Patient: sex F, age 89
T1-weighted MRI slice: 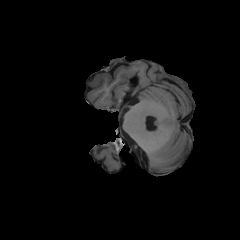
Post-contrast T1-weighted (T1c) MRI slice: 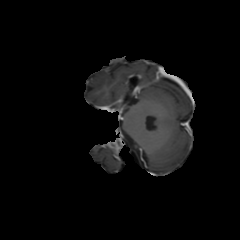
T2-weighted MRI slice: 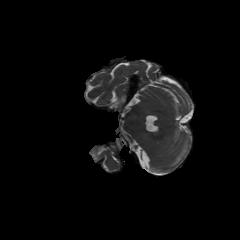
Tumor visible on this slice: no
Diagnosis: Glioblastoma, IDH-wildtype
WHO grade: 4